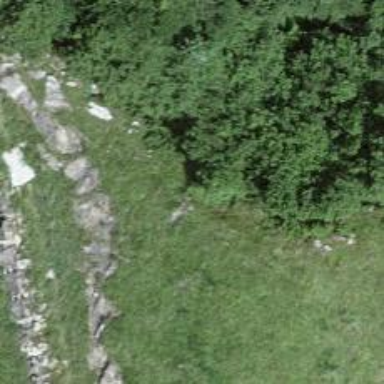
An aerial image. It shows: Path on the ground.